Interaction volume radius: 5 \u00c5
Interaction volume height: 10 \u00c5
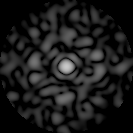
Disorder parameter: 0.8691